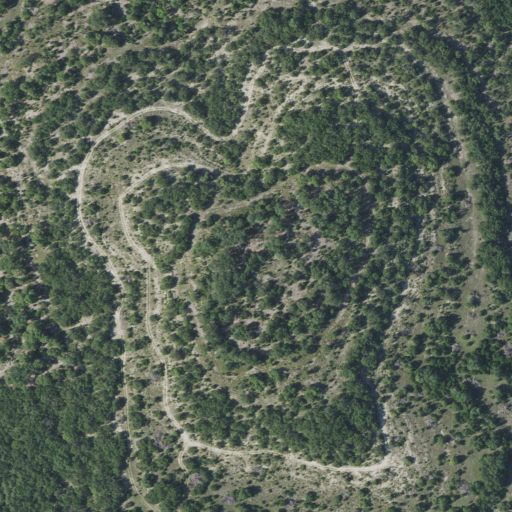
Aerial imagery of mountain in Texas named Harrison Hill containing shrub, evergreen forest, and grassland